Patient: sex F, age 59
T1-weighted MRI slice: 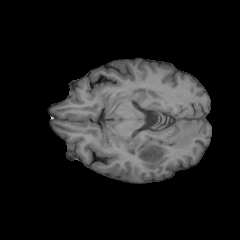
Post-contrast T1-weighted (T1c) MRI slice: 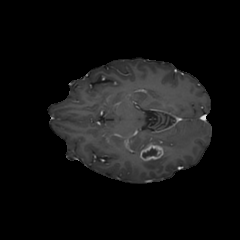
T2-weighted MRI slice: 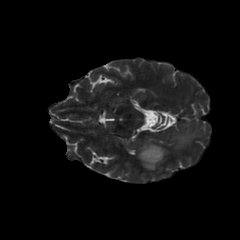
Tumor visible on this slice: yes
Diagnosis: Glioblastoma, IDH-wildtype
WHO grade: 4